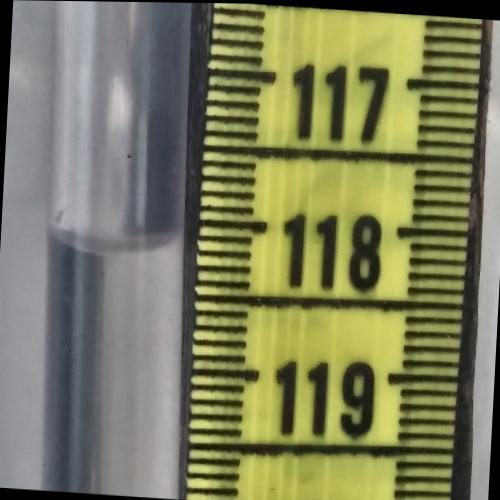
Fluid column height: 118.2 cm